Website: ulta-beauty
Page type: billing-address
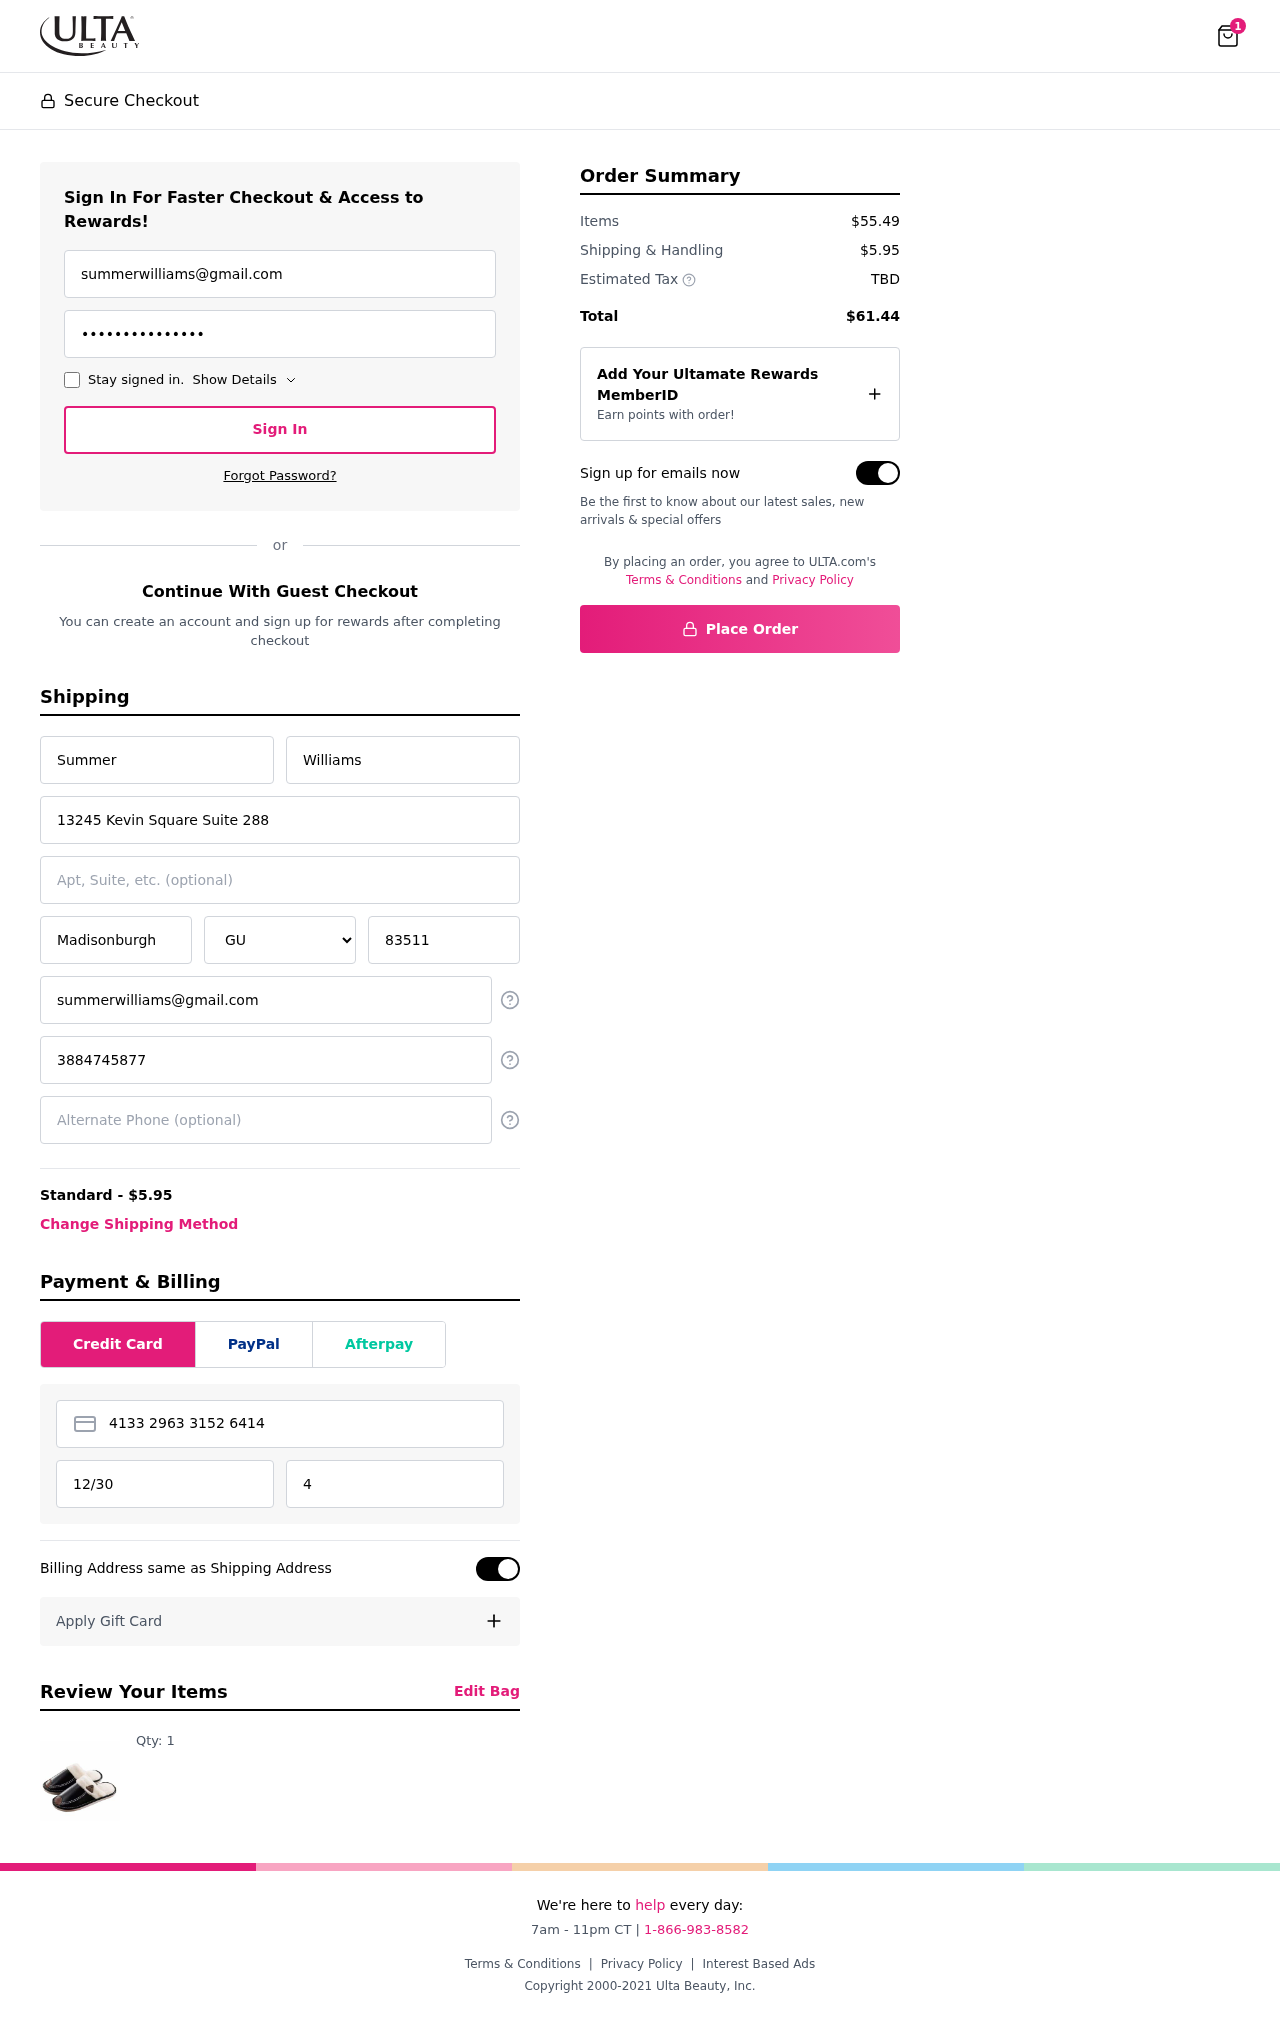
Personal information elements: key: PII_STATE
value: GU
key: PII_EMAIL
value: summerwilliams@gmail.com
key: PII_FIRSTNAME
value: Summer
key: PII_LASTNAME
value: Williams
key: PII_STREET
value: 13245 Kevin Square Suite 288
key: PII_CITY
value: Madisonburgh
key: PII_POSTCODE
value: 83511
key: PII_PHONE
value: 3884745877
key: PII_CARD_NUMBER
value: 4133 2963 3152 6414
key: PII_CARD_EXPIRY
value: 12/30
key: PII_CARD_CVV
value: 421
Product elements: key: PRODUCT1_QUANTITY
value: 1
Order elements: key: ORDER_NUM_ITEMS
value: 1
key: ORDER_SHIPPING_COST
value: $5.95
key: ORDER_SUBTOTAL
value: $55.49
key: ORDER_TOTAL
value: $61.44